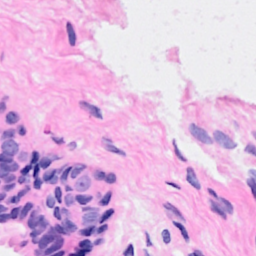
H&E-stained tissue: Breast